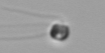
Label: flagellate